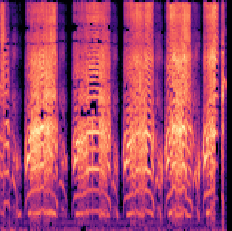
Sound class: Baby cry